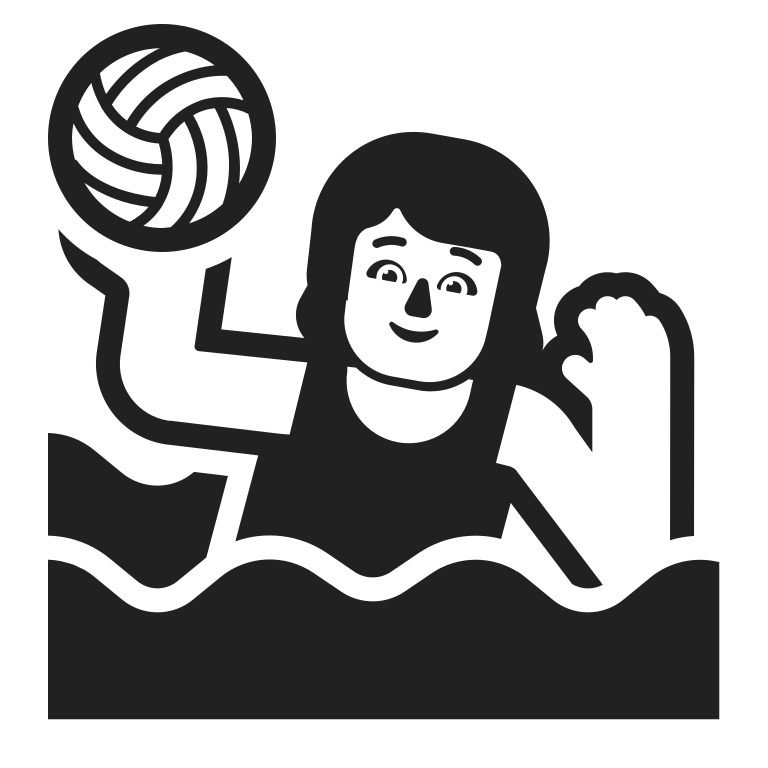
woman playing water polo high contrast default